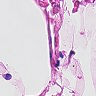
Metastatic tissue present: no